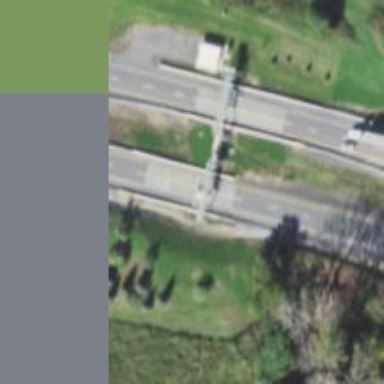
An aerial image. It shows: Toll gantry on the road.